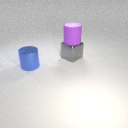
large gray metal cube below large purple rubber cylinder